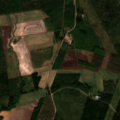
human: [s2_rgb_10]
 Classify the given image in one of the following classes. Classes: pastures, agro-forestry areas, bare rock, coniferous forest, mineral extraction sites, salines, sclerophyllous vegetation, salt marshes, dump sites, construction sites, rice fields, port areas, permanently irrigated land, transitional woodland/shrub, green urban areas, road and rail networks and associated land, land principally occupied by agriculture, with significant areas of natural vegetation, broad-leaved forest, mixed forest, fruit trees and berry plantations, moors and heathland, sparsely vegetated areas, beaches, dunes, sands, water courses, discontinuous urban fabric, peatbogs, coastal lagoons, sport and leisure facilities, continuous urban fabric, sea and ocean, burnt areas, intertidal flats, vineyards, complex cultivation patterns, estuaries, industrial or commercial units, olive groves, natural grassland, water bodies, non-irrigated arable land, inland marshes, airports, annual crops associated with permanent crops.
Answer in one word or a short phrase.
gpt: non-irrigated arable land, coniferous forest, mixed forest, transitional woodland/shrub